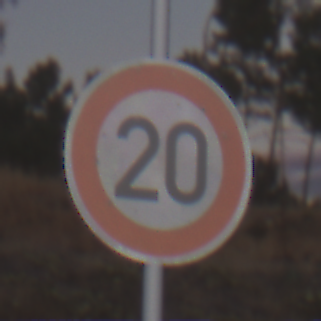
Verkehrszeichen: Geschwindigkeit20
Umgebung: Outdoor, Suburban
Tageszeit: SunriseSunset
Wetter: PartlyCloudy
Licht: Natural
Jahreszeit: NotSpecified
Kontrast: LowContrast